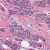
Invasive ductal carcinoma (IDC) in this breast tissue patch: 1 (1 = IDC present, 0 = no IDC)